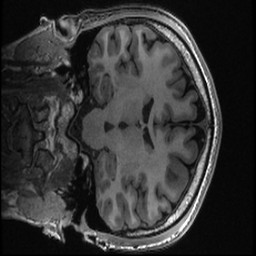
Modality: T1w
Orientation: coronal
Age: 20
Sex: male